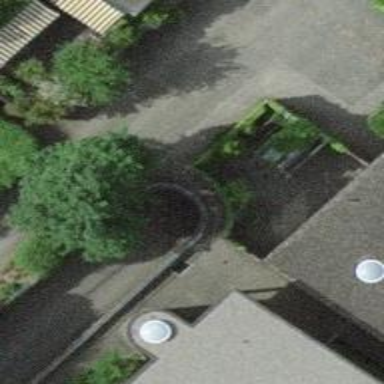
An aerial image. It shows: Parking entrance.